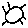
Label: sun